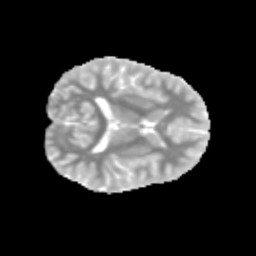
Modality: MD
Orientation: axial
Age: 10
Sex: female
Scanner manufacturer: siemens
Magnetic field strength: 3 T
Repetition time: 3.8 s
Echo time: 0.07 s